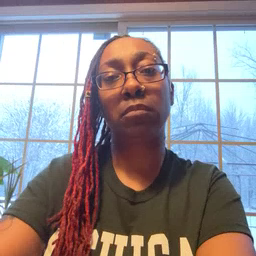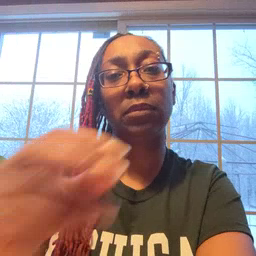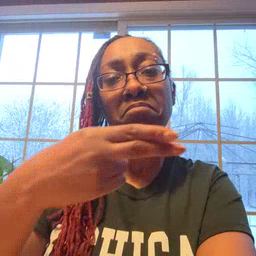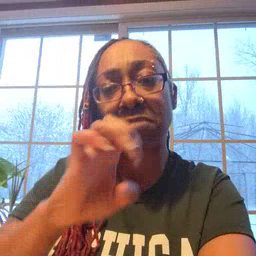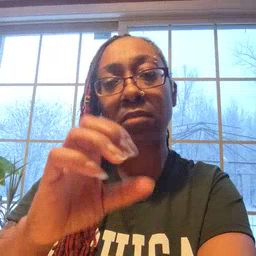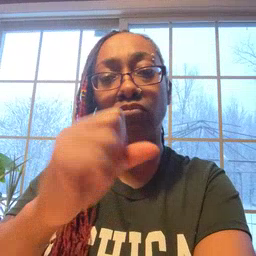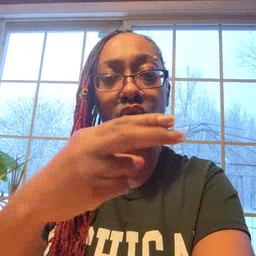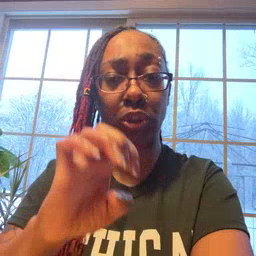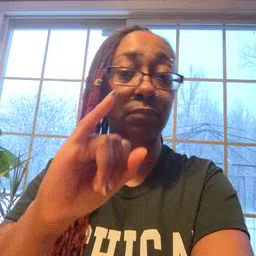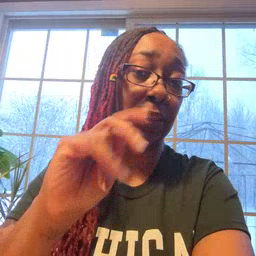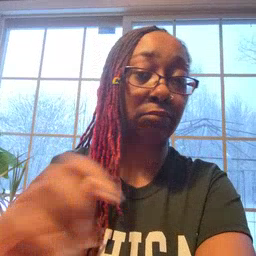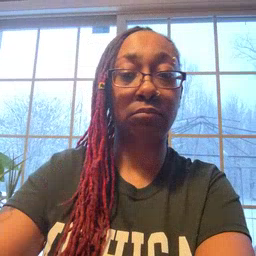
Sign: hesheit